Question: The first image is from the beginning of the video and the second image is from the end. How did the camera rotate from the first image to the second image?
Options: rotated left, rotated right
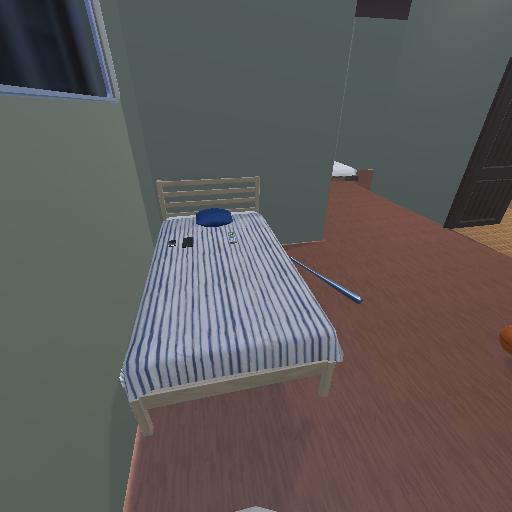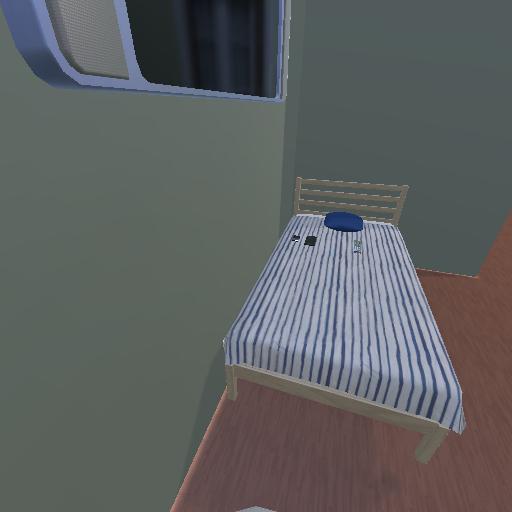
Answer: rotated left